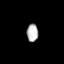
Tissue: prostate
Cell type: Fibroblasts
Senescence score: 0.8485
Nuclear area (px): 199
Mean DAPI intensity: 181.623